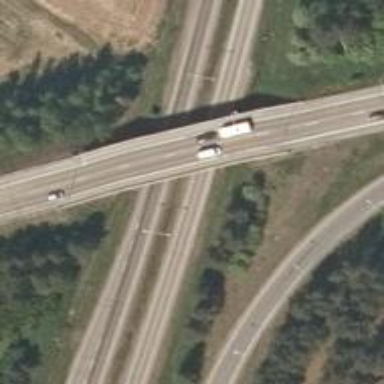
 designed for trunk highway and motorroad."